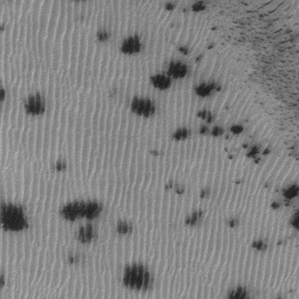
Label: frost